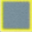
Piece: xx